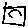
Label: square